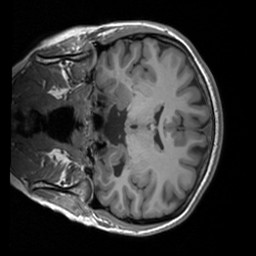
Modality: T1w
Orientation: coronal
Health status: healthy
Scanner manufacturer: siemens
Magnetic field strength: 3 T
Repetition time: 1.9 s
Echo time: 0.00226 s